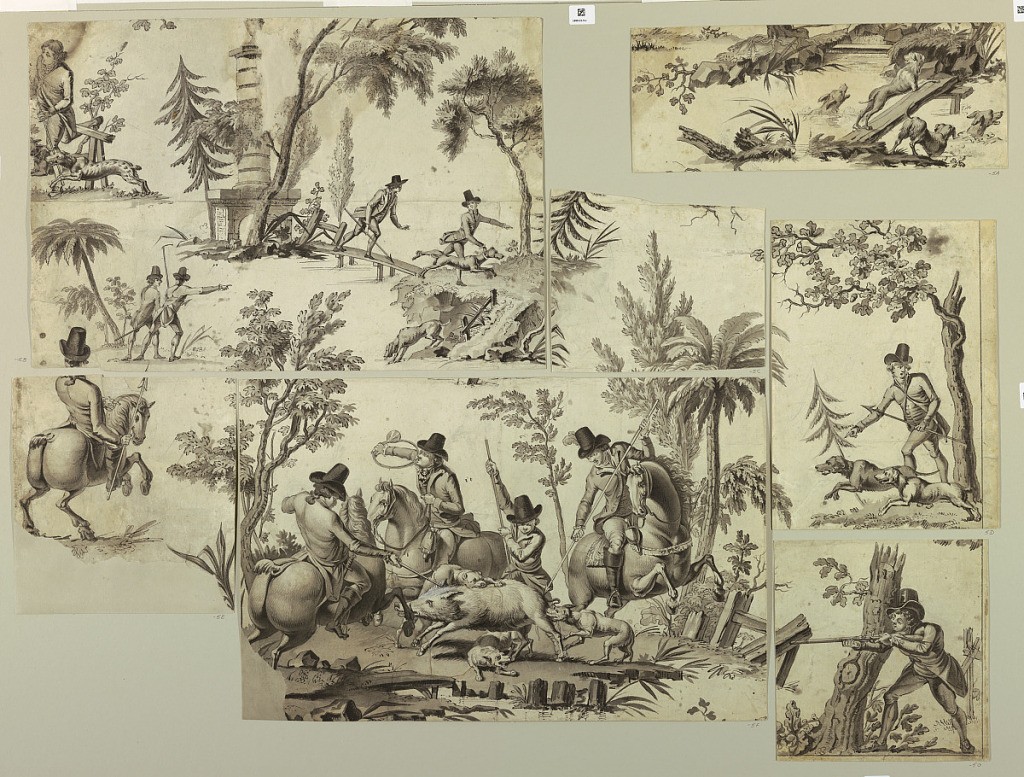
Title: Fragments of an incomplete cartoon for cotton printing: La Course au Sanglier
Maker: Claude-Louis Desrais, French, 1746–1816
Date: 1785
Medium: Pen and black ink with gray washes on paper
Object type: Drawing
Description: The composition of this design for a textile, includes four hounds crossing a small stream; hunters with spears and dogs pursuing the chase in the vicinity of a memorial column; a hunter with a spear directing two hunting dogs to the scent; a hunter on horseback, seen from the back; three hunters on horseback, and one unmounted, with three hunting dogs attacking a wild boar.